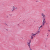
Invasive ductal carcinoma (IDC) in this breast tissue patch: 0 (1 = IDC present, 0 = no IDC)